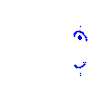
Particle: electron